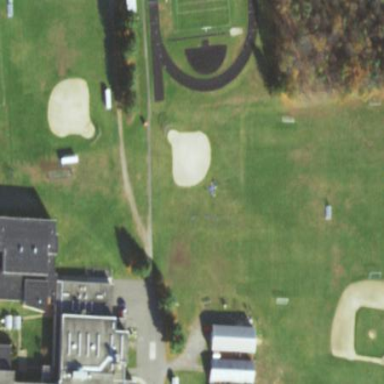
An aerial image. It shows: Softball pitch for leisure sports.